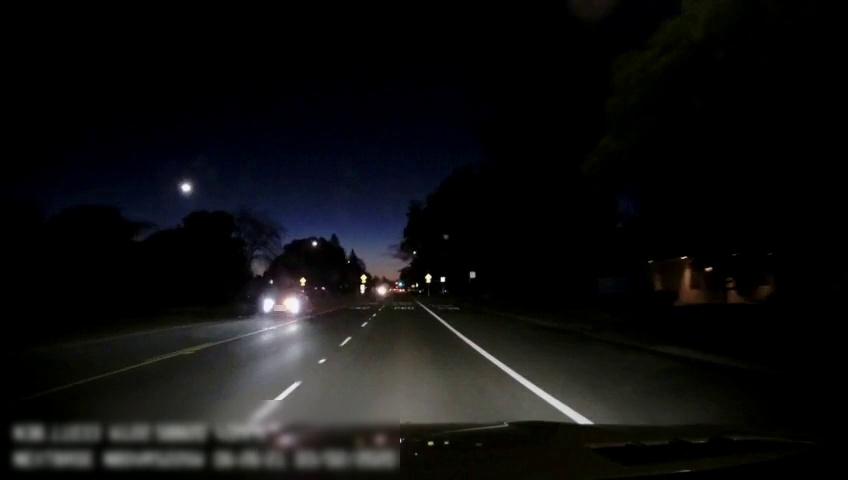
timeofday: Night
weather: Cloudy
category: Drivable Space
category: Vehicles | Car
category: Lanes | Current Lane
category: Lanes | Current Lane
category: Lanes | Alternate Lane
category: Lanes | Opposite Lane